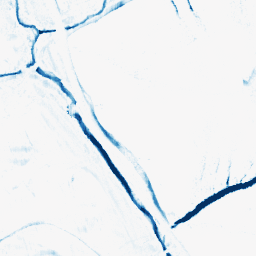
Category: morphological
Decomposition family: morphological_rect
Decomposition parameters: operation: closing
width: 5
height: 10
Upsampling method: regularized
Upsampling parameters: scale: 2
lambda_reg: 0.01
Upsampling scale: 2